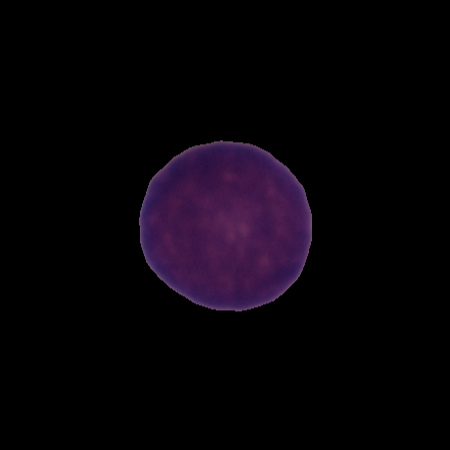
Label: healthy